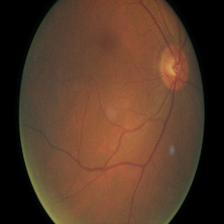
Diabetic retinopathy grade: Moderate